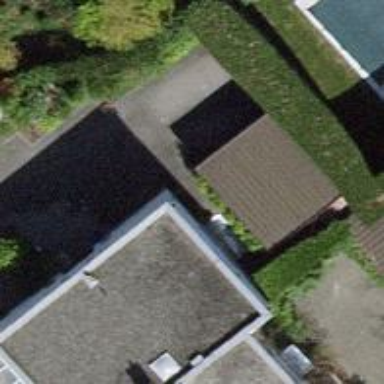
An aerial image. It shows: View of roof of building.